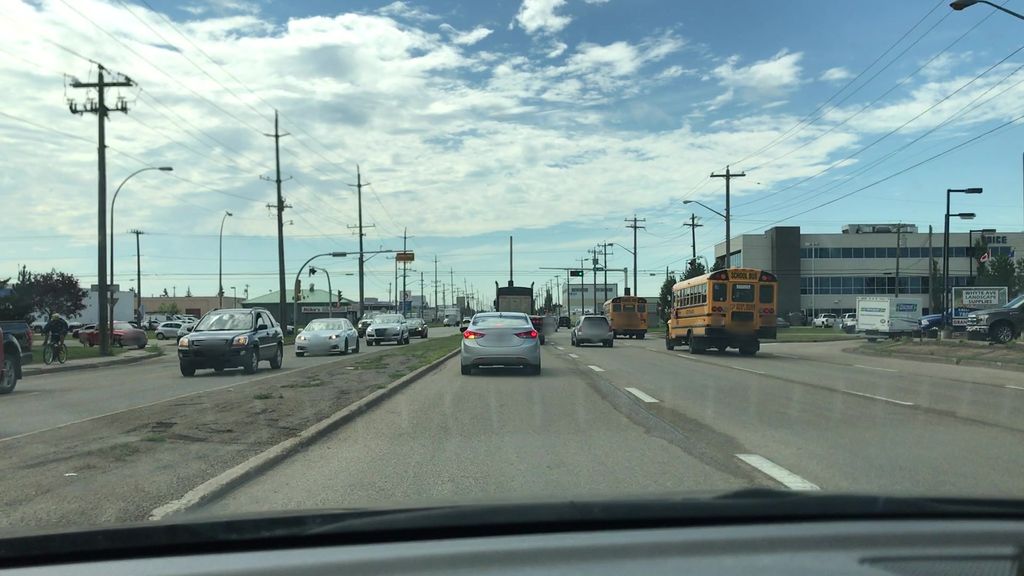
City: edmonton